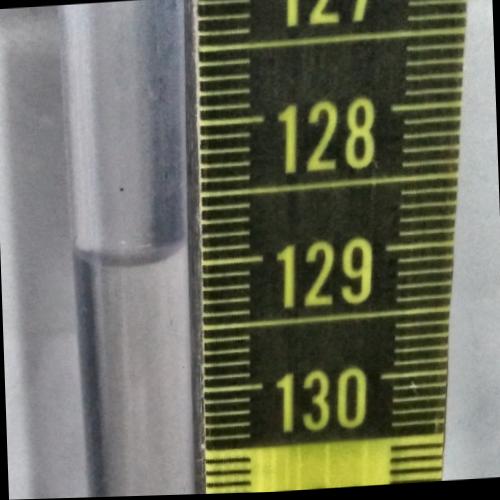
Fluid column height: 128.9 cm